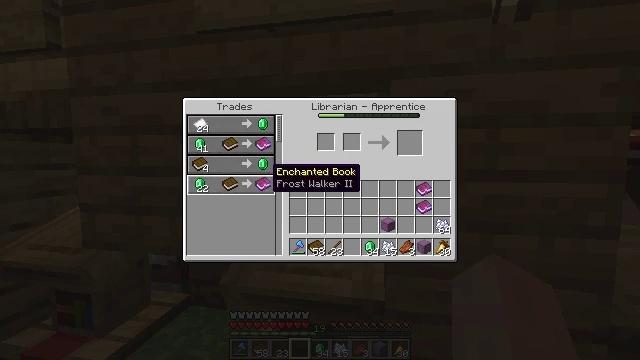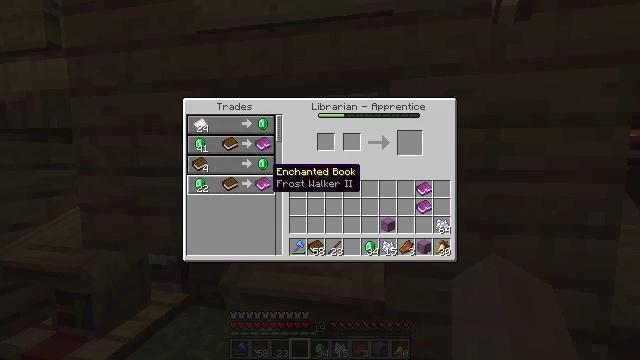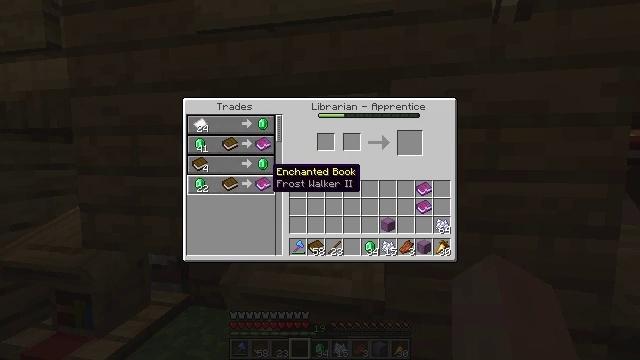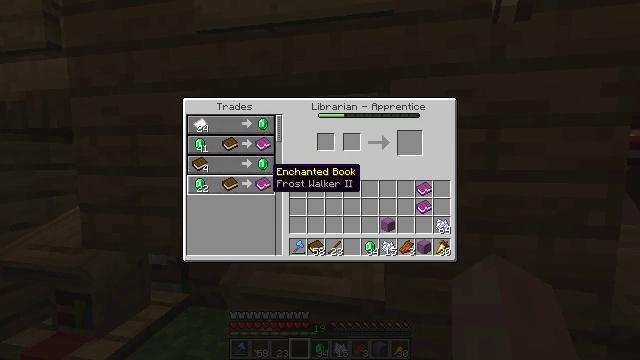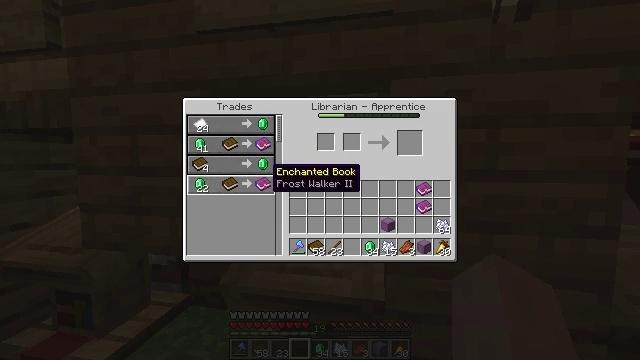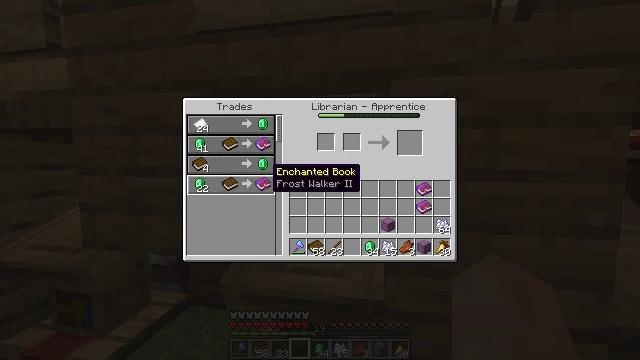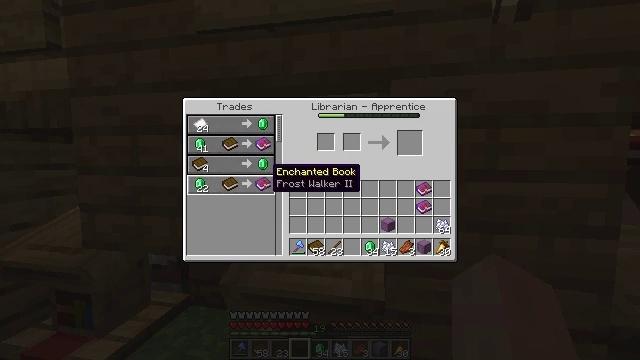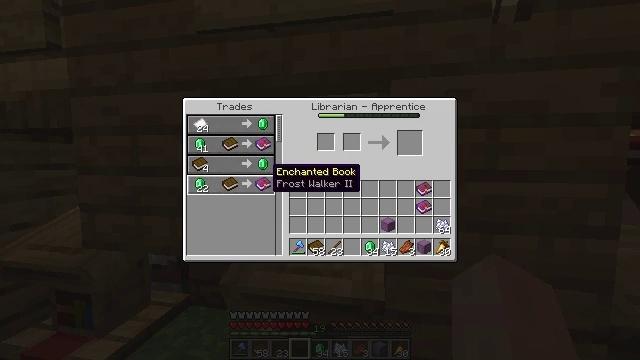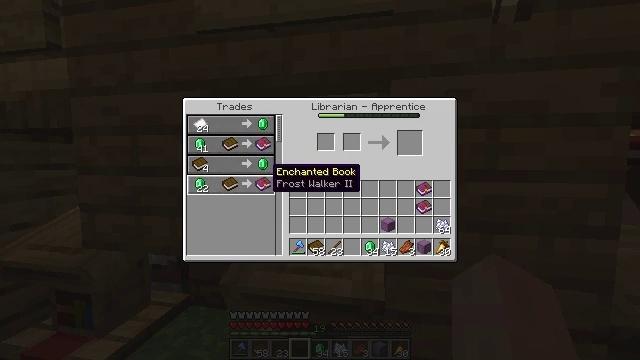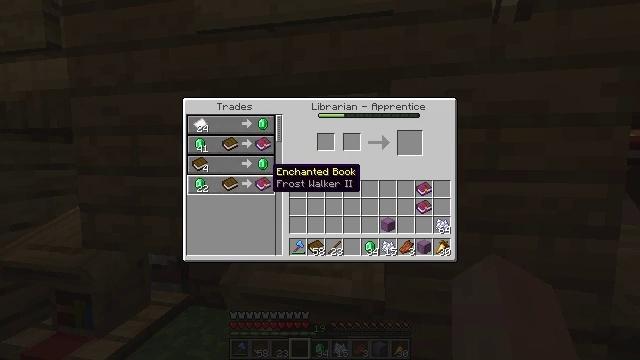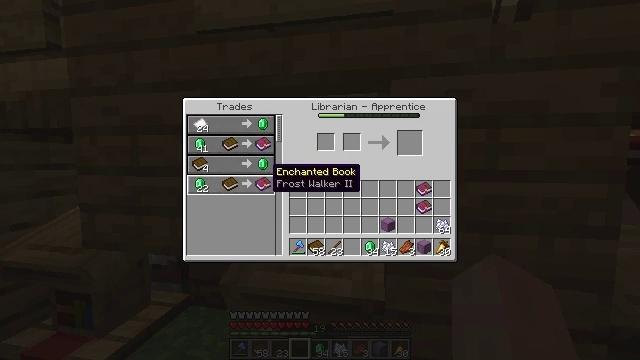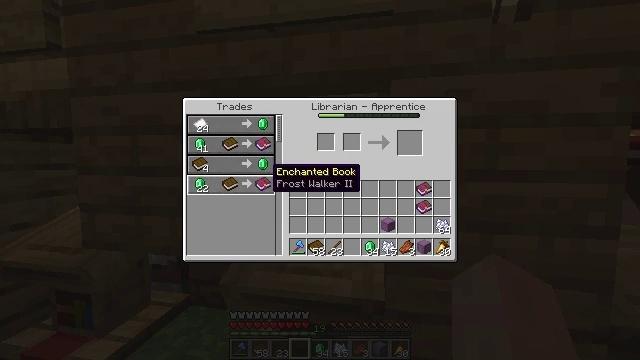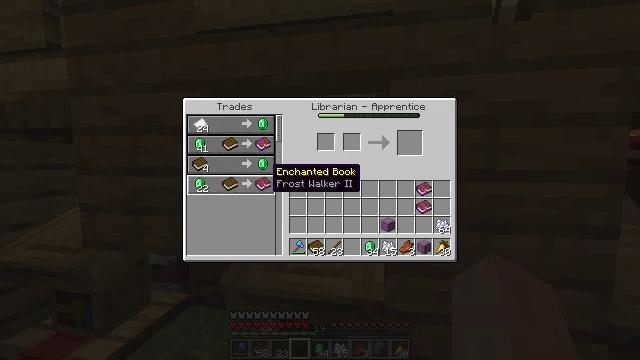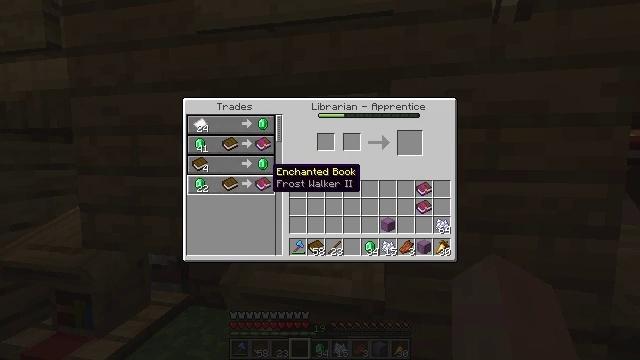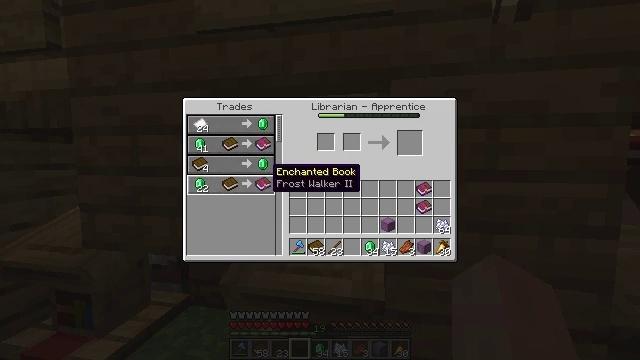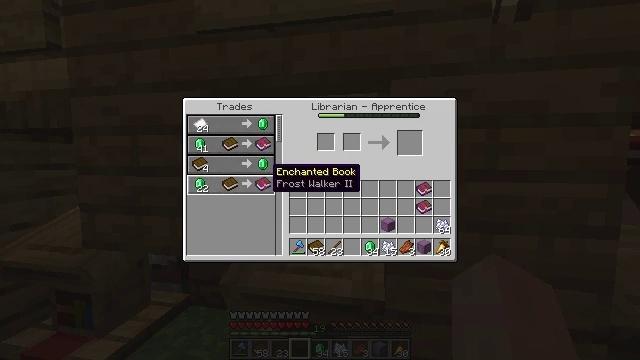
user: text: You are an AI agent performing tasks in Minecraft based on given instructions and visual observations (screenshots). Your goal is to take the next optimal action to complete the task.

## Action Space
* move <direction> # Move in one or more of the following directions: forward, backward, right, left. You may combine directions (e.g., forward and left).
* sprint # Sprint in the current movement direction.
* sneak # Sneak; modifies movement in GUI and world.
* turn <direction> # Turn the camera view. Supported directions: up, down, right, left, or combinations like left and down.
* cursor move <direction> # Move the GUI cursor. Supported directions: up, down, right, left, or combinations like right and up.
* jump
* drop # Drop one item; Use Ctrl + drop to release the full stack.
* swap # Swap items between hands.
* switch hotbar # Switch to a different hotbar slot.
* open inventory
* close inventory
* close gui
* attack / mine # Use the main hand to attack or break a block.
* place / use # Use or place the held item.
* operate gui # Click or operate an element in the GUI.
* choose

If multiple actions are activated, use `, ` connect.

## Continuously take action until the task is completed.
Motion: motion action
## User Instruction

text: Interact with the enchanting table to craft an enchanted book.
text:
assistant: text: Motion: no_op
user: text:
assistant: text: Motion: no_op
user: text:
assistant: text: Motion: no_op
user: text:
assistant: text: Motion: no_op
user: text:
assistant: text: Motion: no_op
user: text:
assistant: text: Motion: no_op
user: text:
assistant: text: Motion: no_op
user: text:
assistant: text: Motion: no_op
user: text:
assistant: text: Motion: no_op
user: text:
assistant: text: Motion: no_op
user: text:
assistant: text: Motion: no_op
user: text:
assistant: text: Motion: no_op
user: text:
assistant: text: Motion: no_op
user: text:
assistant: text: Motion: no_op
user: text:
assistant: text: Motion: no_op
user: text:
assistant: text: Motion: no_op
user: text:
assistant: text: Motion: no_op
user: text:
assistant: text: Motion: no_op
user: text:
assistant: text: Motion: no_op
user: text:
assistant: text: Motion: no_op
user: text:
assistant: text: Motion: no_op
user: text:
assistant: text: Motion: no_op
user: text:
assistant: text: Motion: no_op
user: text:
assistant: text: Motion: no_op
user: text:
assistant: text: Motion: no_op
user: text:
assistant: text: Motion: no_op
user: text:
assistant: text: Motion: no_op
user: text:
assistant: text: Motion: no_op
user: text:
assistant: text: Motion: no_op
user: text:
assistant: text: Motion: no_op